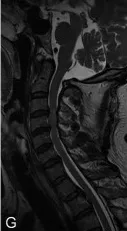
Axial MRI scans demonstrated posterior protrusion of the C3/4 and C4/5 cervical disk, resulting in mild spinal cord compression with abnormal signal.
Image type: radiology (mri)